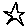
Label: star